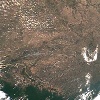
Label: land